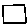
Label: square